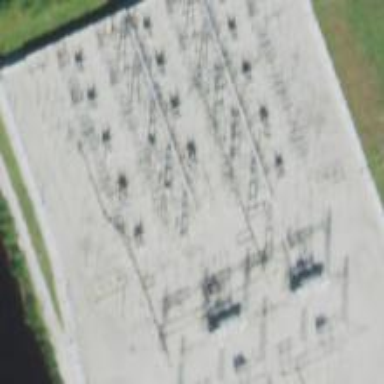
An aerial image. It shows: Switch used for power control.